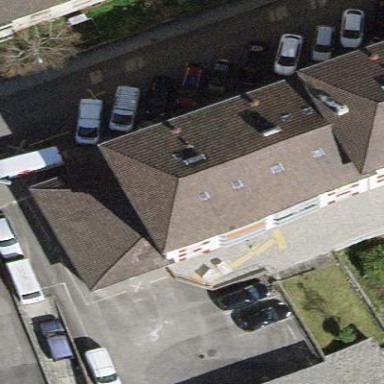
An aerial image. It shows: Group of garages.